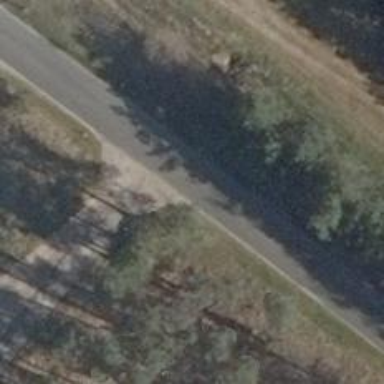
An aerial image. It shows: Unclassified road with asphalt surface.